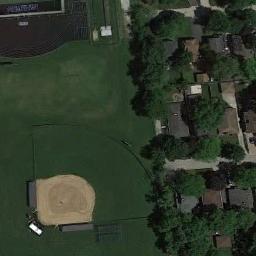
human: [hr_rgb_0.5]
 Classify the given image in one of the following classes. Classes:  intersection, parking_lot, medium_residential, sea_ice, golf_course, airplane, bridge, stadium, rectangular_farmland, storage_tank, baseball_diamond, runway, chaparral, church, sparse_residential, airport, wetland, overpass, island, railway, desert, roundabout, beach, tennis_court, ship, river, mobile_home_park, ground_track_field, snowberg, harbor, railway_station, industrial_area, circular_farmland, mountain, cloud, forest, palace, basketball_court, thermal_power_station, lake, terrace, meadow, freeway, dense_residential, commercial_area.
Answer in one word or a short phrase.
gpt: baseball_diamond